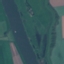
Land use / land cover class: River